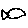
Label: fish